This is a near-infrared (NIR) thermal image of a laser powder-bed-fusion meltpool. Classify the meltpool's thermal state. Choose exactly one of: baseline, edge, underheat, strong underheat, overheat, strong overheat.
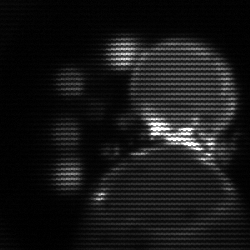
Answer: edge